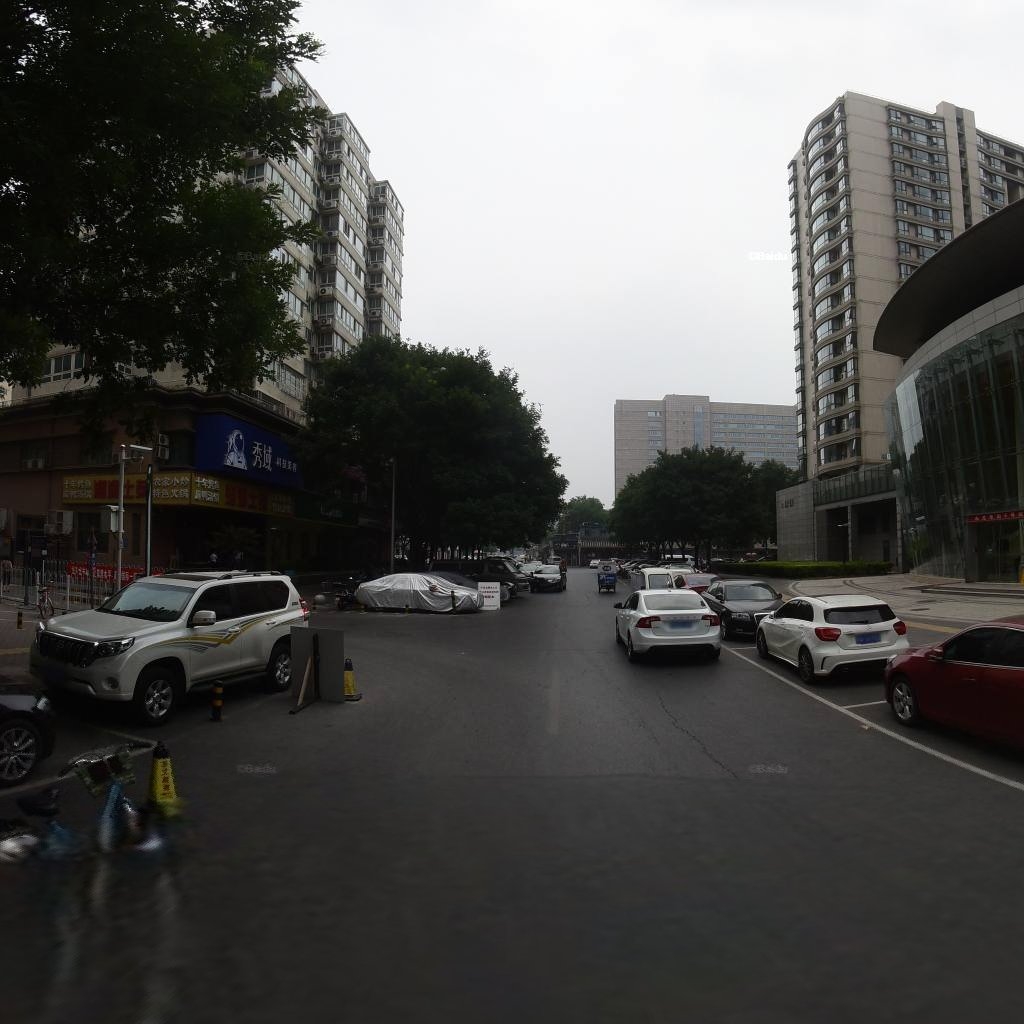
Region: Xicheng
Road damage annotations: longitudinal crack